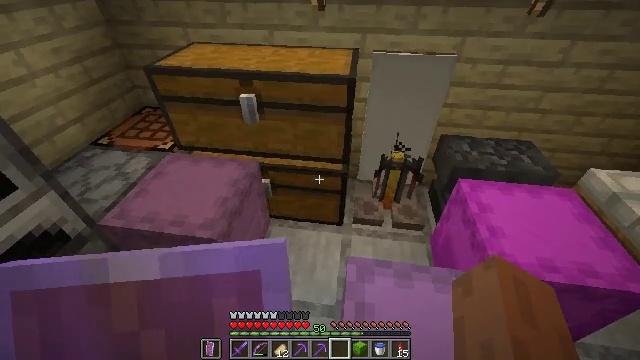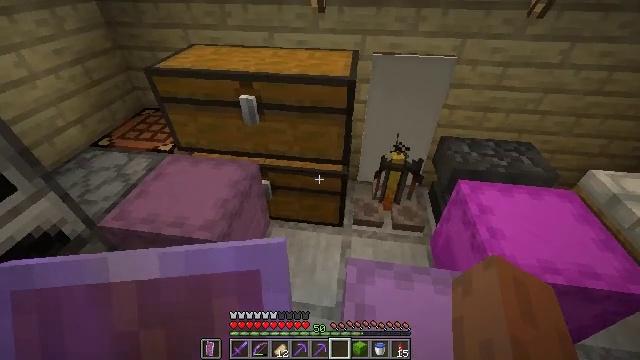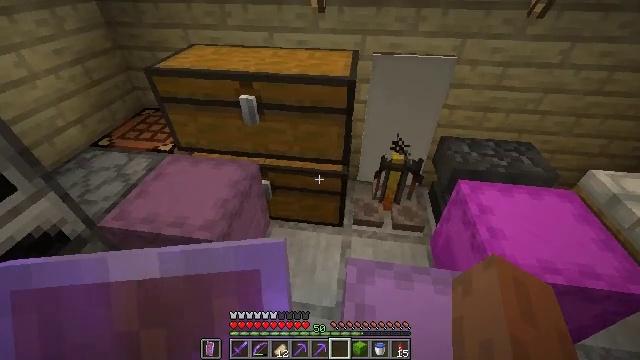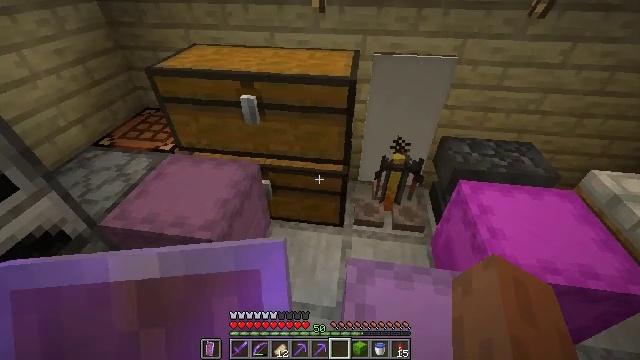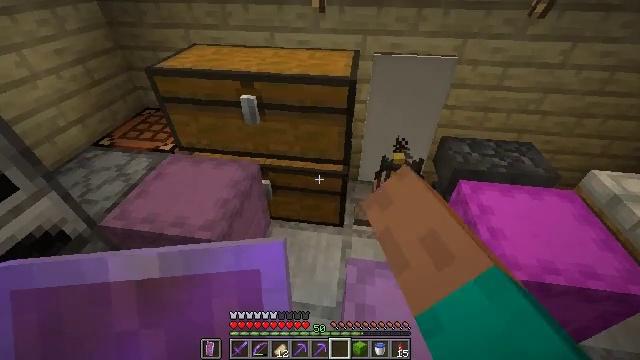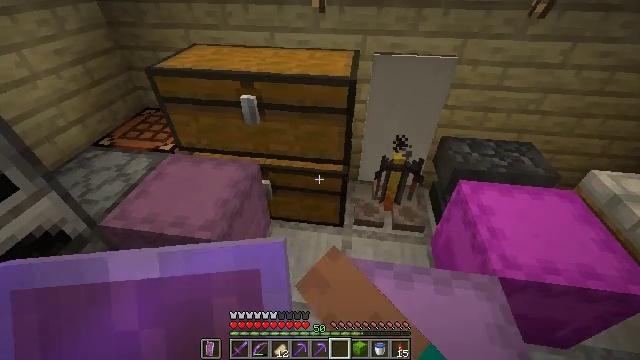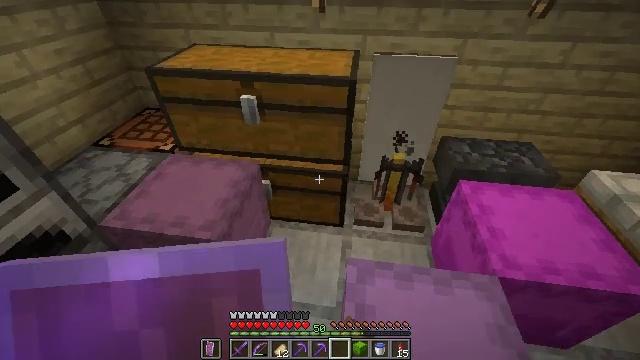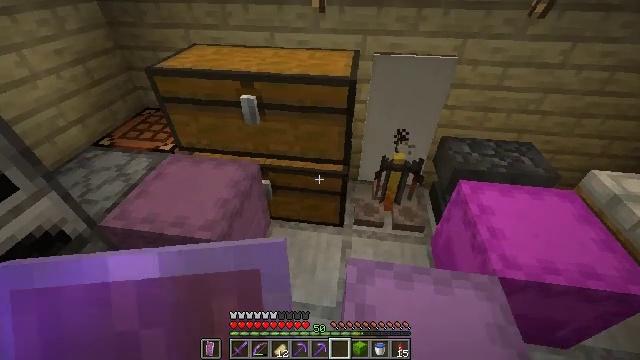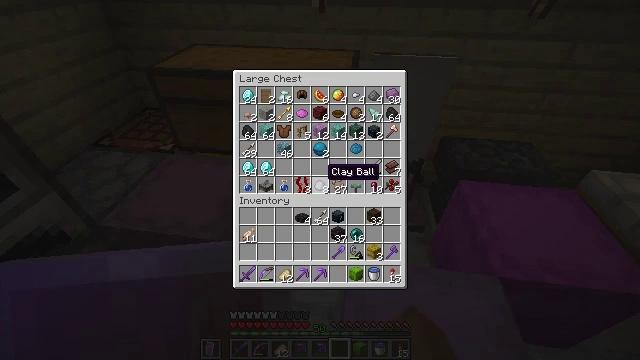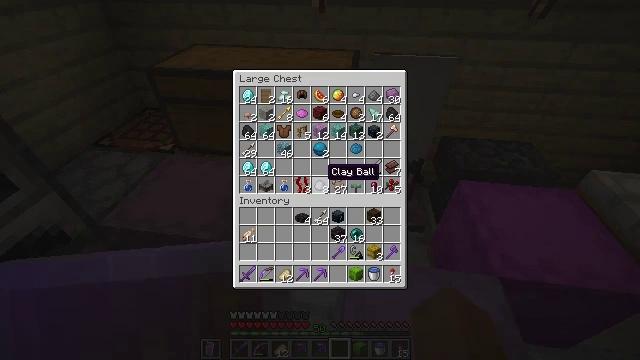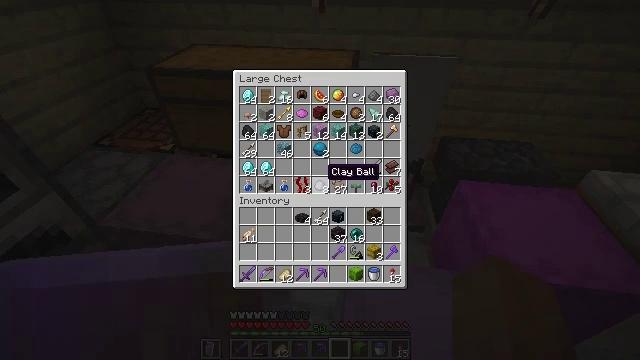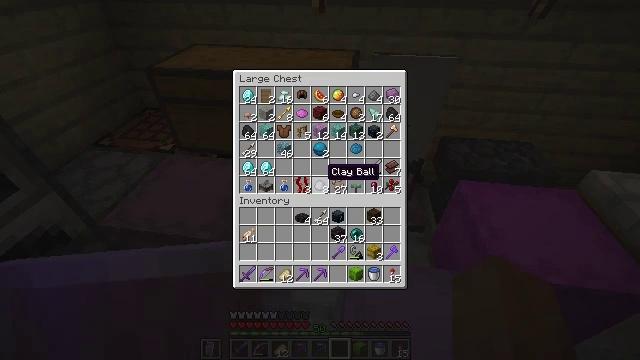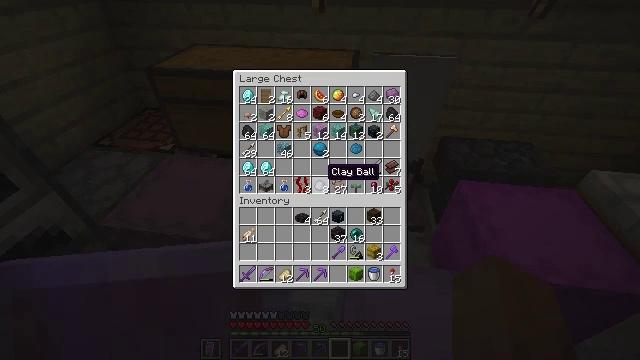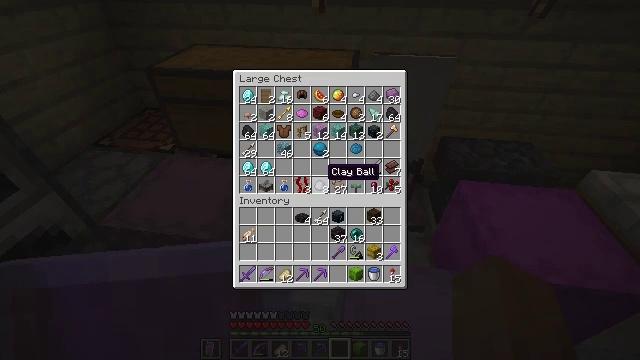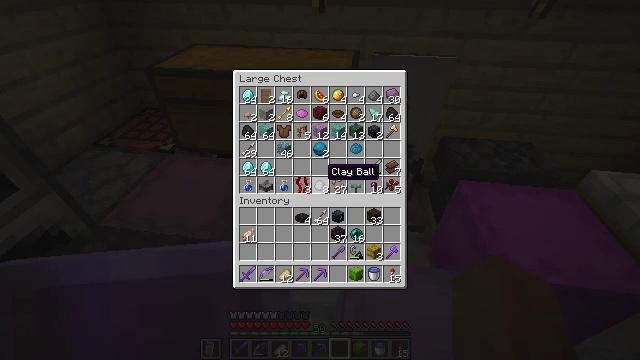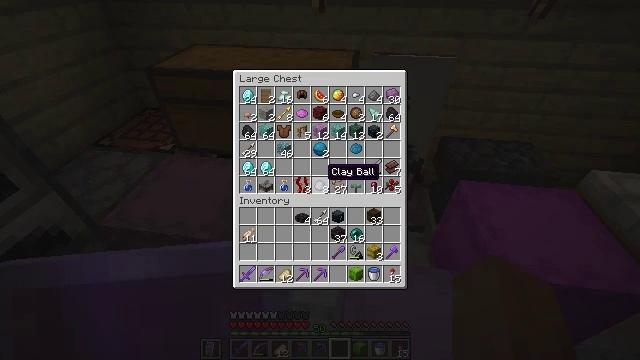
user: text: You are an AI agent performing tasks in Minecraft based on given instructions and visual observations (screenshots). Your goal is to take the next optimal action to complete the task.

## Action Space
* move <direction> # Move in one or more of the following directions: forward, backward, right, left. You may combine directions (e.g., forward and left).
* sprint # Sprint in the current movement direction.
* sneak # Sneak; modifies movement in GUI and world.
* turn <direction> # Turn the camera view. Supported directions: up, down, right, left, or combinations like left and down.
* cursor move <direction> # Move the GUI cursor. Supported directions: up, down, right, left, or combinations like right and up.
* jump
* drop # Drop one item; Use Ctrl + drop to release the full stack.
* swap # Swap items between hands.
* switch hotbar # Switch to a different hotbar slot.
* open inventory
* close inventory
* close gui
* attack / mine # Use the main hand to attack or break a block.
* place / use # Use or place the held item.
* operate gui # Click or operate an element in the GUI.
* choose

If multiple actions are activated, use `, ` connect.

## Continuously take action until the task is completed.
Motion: motion action
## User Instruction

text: Break the shulker box to collect it.
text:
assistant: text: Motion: no_op
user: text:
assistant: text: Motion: no_op
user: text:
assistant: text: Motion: use / place
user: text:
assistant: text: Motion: use / place
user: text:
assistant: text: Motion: use / place
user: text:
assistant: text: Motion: use / place
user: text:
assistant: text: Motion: no_op
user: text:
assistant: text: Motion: no_op
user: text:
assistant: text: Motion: no_op
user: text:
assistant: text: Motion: no_op
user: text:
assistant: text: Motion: no_op
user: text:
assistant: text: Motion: no_op
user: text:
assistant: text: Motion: no_op
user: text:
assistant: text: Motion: no_op
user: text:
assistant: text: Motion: no_op
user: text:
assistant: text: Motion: no_op
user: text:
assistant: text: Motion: no_op
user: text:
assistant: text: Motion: no_op
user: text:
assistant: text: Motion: no_op
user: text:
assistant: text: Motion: no_op
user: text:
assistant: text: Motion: no_op
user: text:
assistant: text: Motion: turn right
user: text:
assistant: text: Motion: turn right
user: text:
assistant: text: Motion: no_op
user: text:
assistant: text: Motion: no_op
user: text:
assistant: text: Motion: no_op
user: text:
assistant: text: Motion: no_op
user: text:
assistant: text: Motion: no_op
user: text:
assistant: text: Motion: no_op
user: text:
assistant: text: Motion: no_op